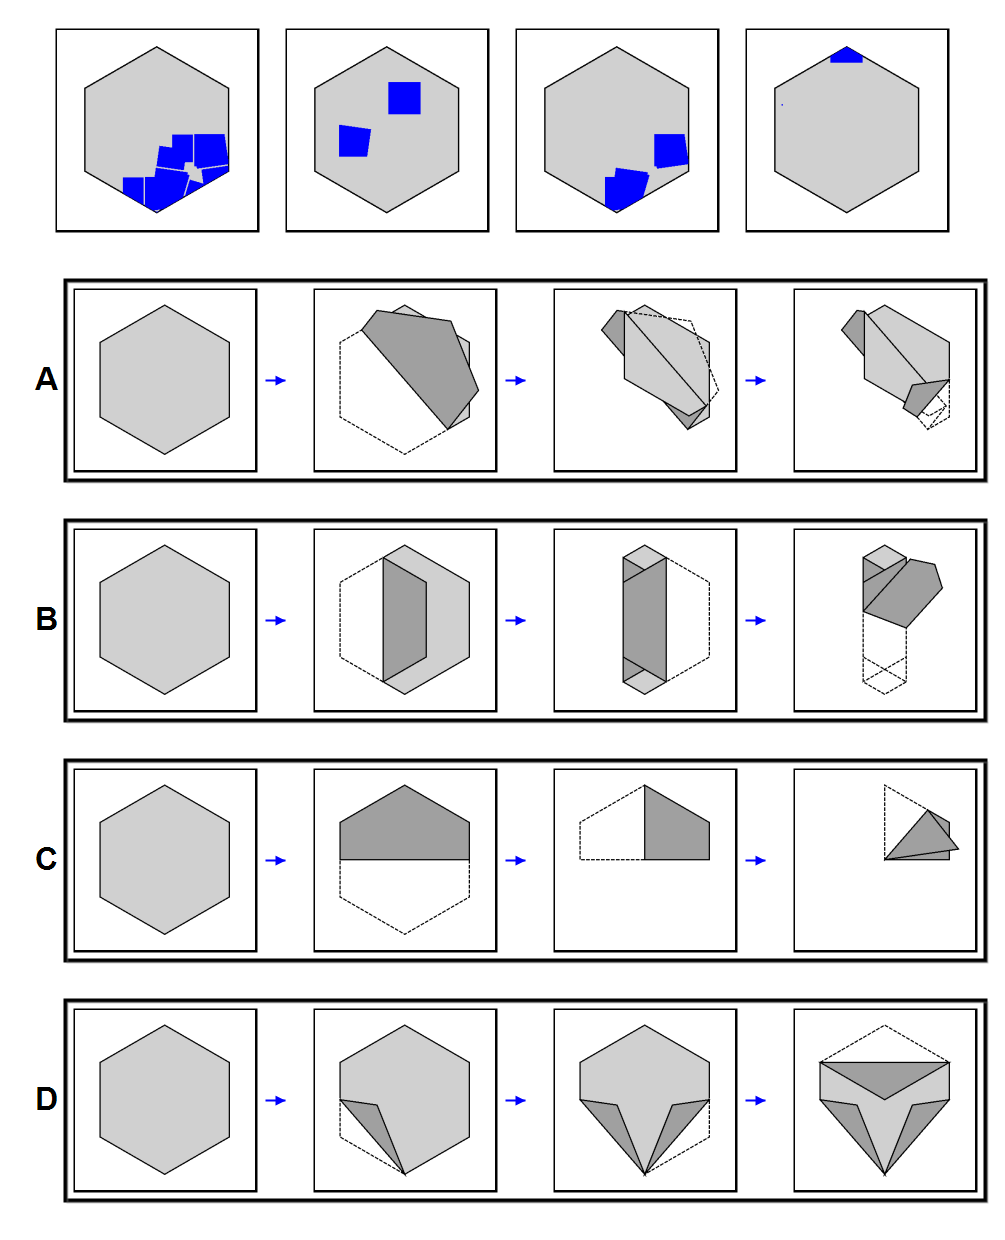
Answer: A